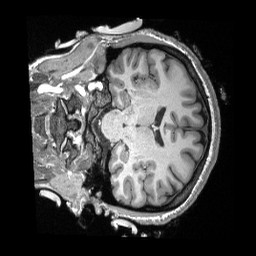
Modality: T1w
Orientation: coronal
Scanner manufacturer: siemens
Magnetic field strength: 3 T
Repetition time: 2.3 s
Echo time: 0.00308 s